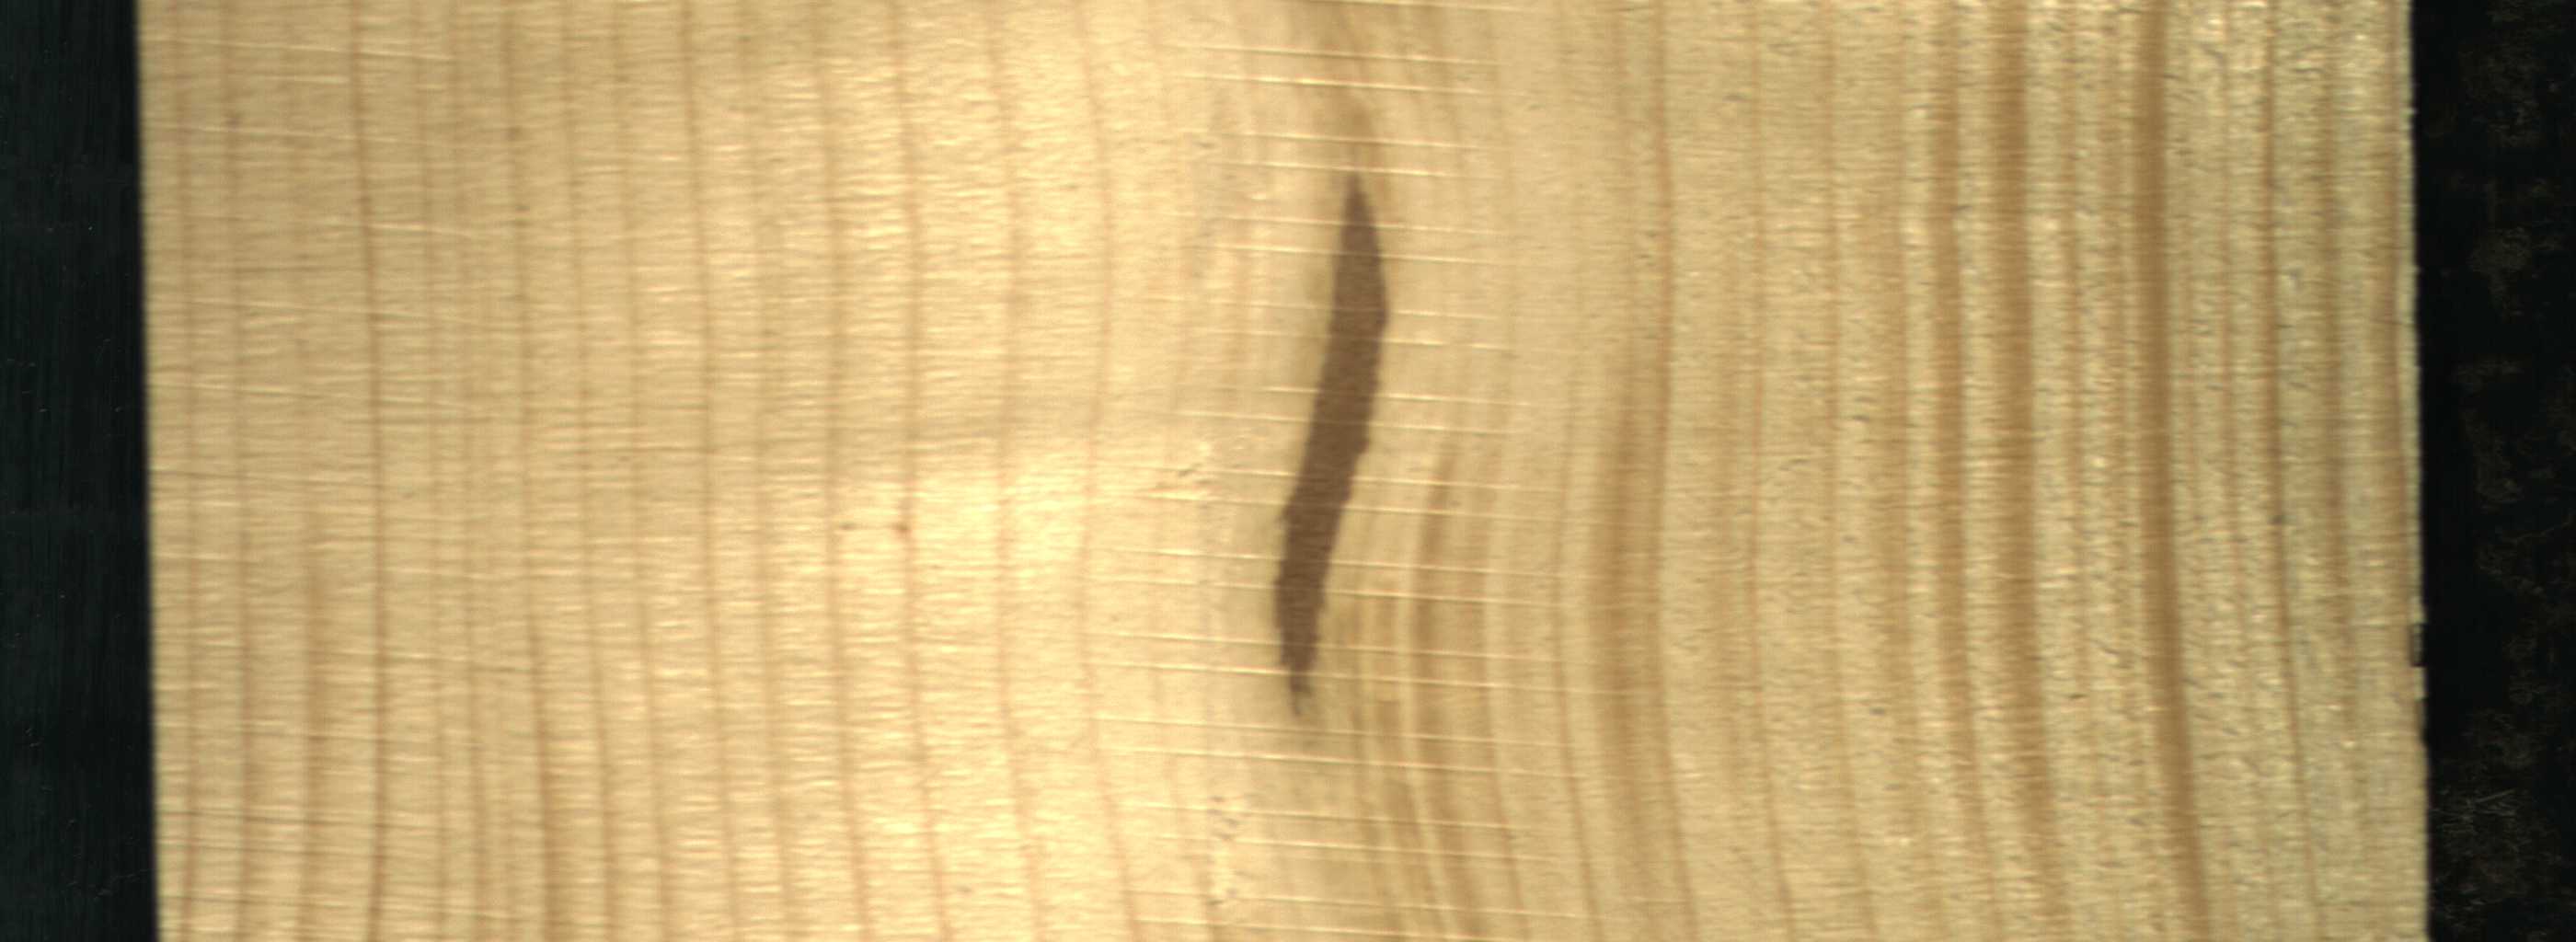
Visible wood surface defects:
Marrow